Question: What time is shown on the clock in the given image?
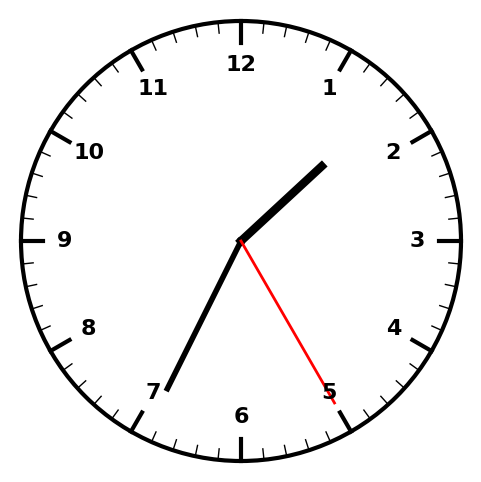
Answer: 01:34:25